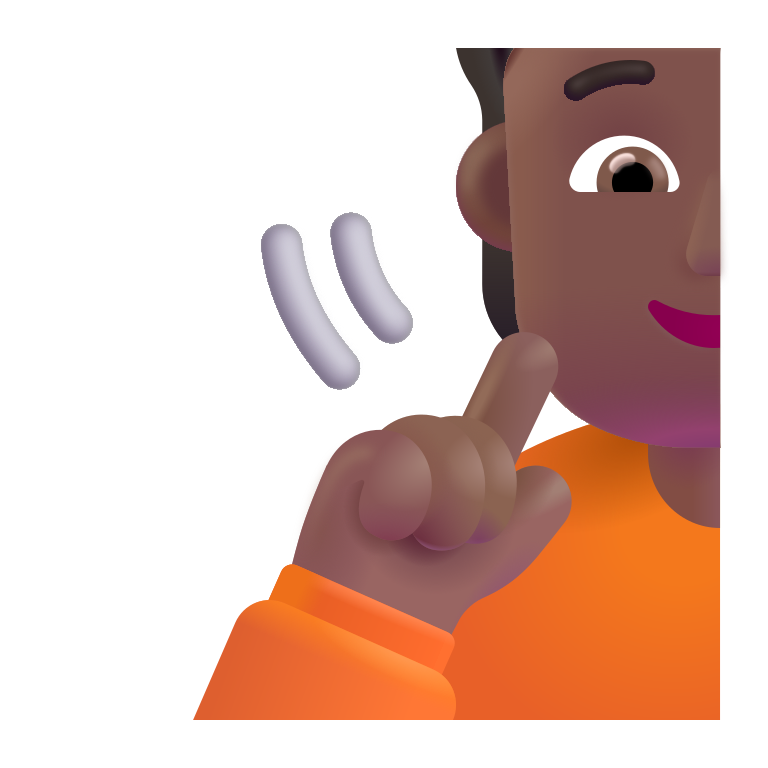
person deaf color  dark